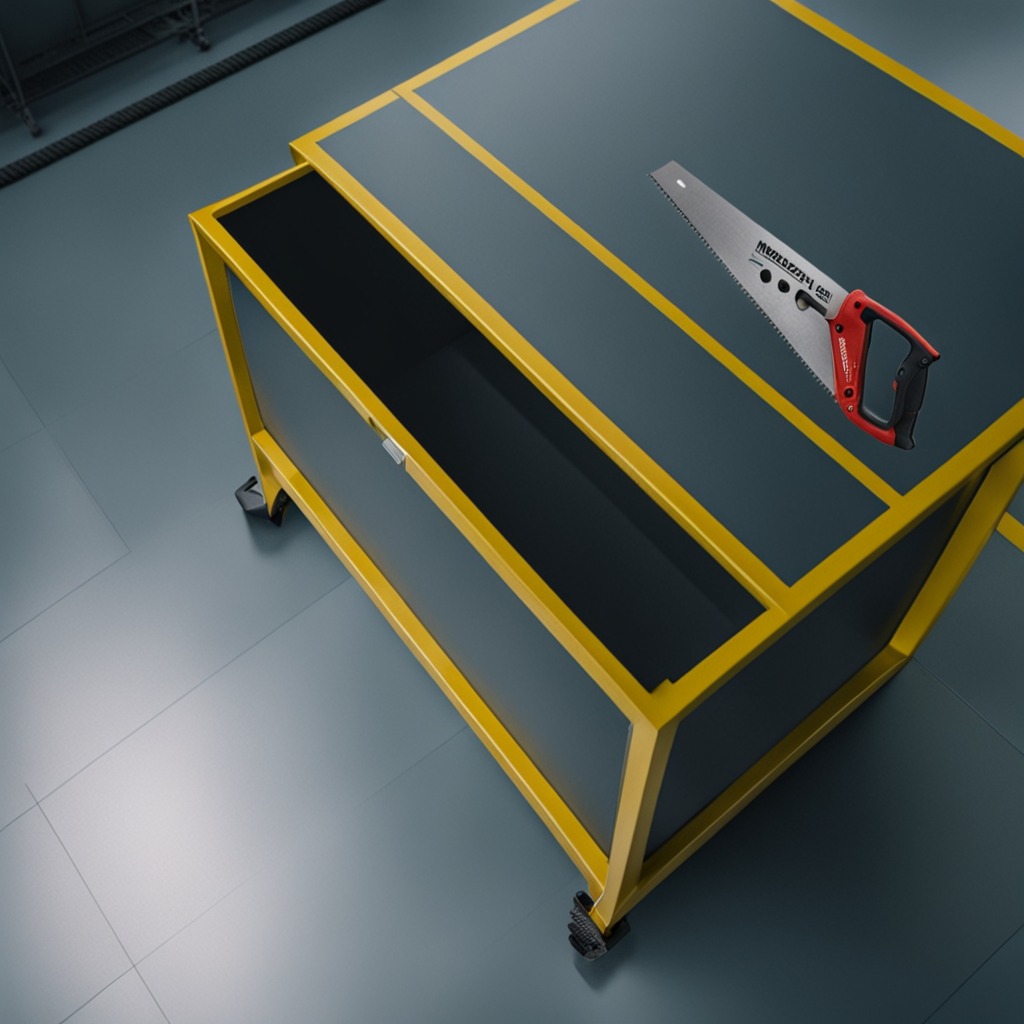
A metal saw is lying on the toolbox surface in an airplane hangar workshop 8K.